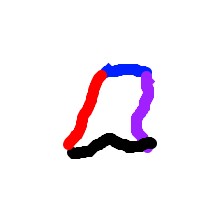
Shape: trapezoid